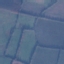
Land use / land cover: Pasture